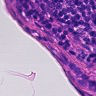
Metastatic tissue present: yes